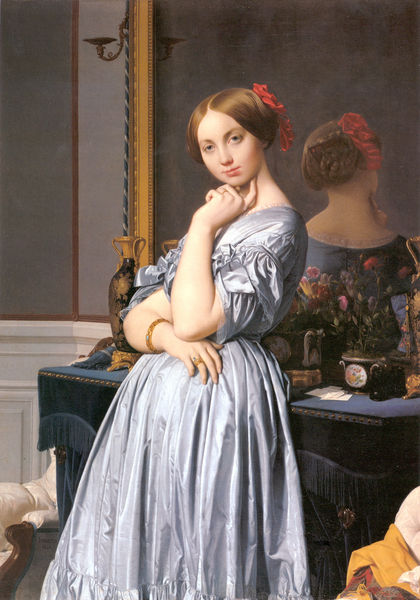
Titel: Vicomtesse Othenin d'Haussonville
Künstler: Jean Auguste Dominique Ingres
Standort: New York (New York)
Institution: The Frick Collection
Schlagwörter: blau, gemälde, hand, schatten, gelb, grün, mädchen, blume, blumen, ellbogen, finger, frankreich, frau, frisur, geste, grau, haar, hell, holz, kleid, licht, mund, nase, raum, rücken, schmuck, schwarz, stuhl, tisch, weiss, zimmer, blick, dame, rot, schleife, blond, jung, wand, arme, augen, band, barock, falten, gesicht, haarschmuck, rahmen, silber, bildnis, goldrahmen, hals, hände, innenraum, portrait, porträt, spiegel, tischtuch, öl, spiegelung, fransen, gold, haare, interieur, pose, realismus, reich, sessel, stoff, decke, innen, klassizismus, borte, kinn, rosa, scheitel, seide, kamin, krug, vase, blumentopf, taille, dutt, rückenansicht, kommode, ecke, spiegelbild, lila, tag, violett, haarband, nacken, ölgemälde, bordüre, tapete, zopf, angelehnt, bett, vasen, faltenwurf, junge frau, rüschen, divan, nachdenken, ring, wände, anschnitt, rückansicht, komode, sims, kerzenständer, schminktisch, toilette, kerzenhalter, armband, armreif, geflochten, leid, reif, blumenstilleben, haarschleife, klassik, fassung, ablage, ingres, vertäfelung, sinnend, klassisch, wnd, oil, new york, changieren, soiegelung, amerikanisch, painting, recamiere, übertopf, toilettentisch, haarschmuckk, natualismus, frick, frick collection, 1810, fraeulein, graefin